Question: I am late to the game. i am struggling with EditorFor.
Instead of using the template to display the name of the entity in a textbox, the name is written to screen. It appears to be writing the first property of the object as in my real project a guid is being written.
How can I use the editorfor while specifying the template?
'''
public ActionResult Index()
{
HomeModel homeModel = new HomeModel();
homeModel.RoomModels = new List<RoomModel>();
homeModel.RoomModels.Add(new RoomModel() { RoomName = "Room-1" });
homeModel.RoomModels.Add(new RoomModel() { RoomName = "Room-2" });
homeModel.RoomModels.Add(new RoomModel() { RoomName = "Room-3" });
return View(homeModel);
}
'''
'''
public class HomeModel
{
public List<RoomModel> RoomModels { get; set; }
}
'''
'''
public class RoomModel
{
public string RoomName { get; set; }
}
'''
'''
@model MVC.Temp.Models.Home.HomeModel
<h1>Home</h1>
<div id="RoomModels">
@Html.EditorFor(m => m.RoomModels, "_RoomModelEditor")
</div>
'''
'''
@model MVC.Temp.Models.Home.RoomModel
@Html.TextBoxFor(x => x.RoomName)
'''

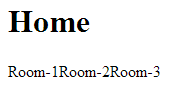
Answer: You need to put your editor template in directory called . So the correct path should be the following:
'''
/Views/Home/EditorTemplates/_RoomModelEditor.cshtml
'''
From the <URL>:
> If a template whose name matches the templateName parameter is found
in the controller's EditorTemplates folder, that template is used to
render the expression. If a template is not found in the controller's
EditorTemplates folder, the Views\Shared\EditorTemplates folder is
searched for a template that matches the name of the templateName
parameter. If no template is found, the default template is used.